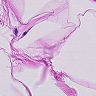
Metastatic tissue present: no